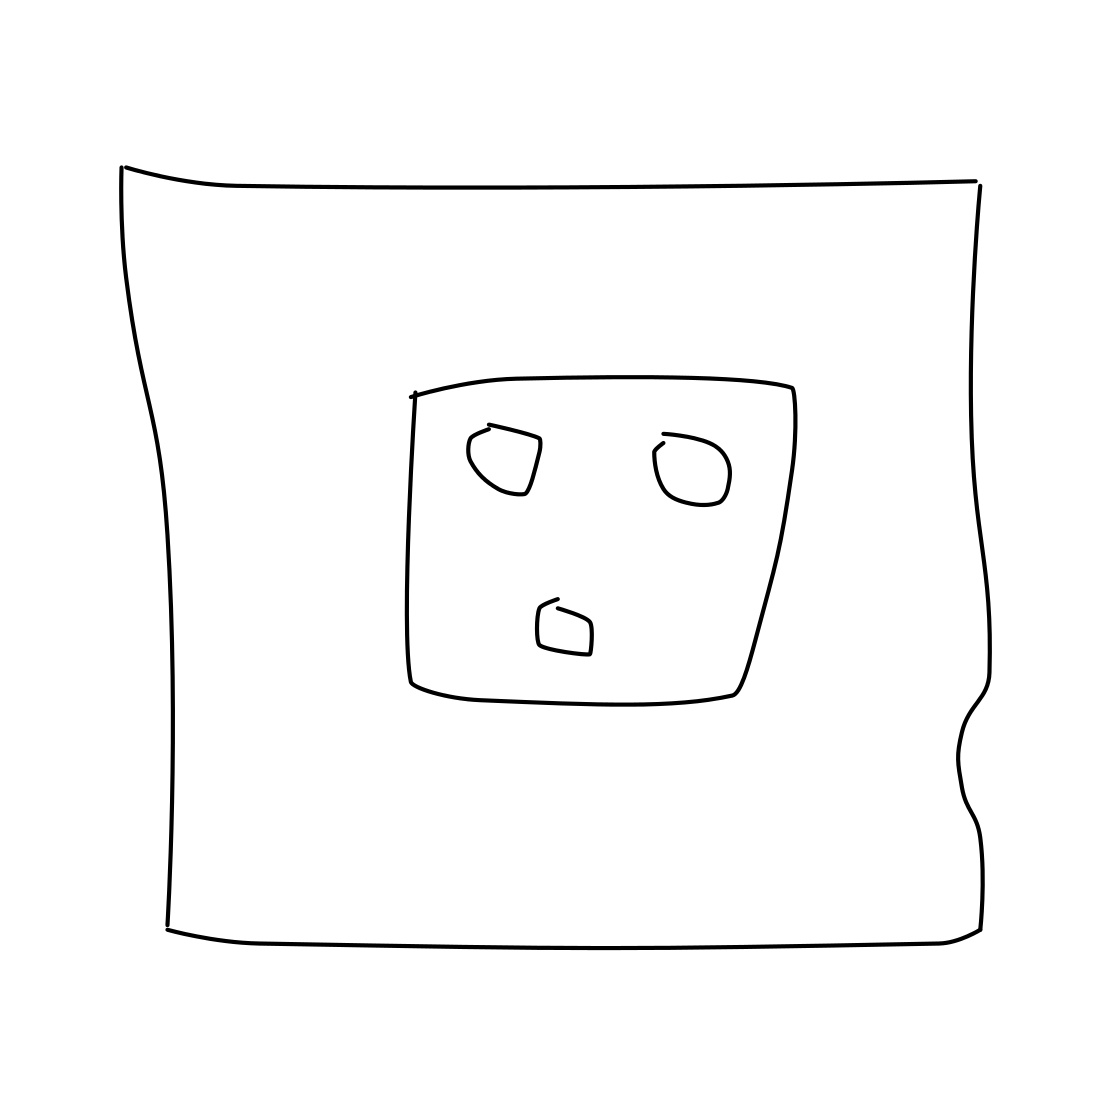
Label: power outlet